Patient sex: F
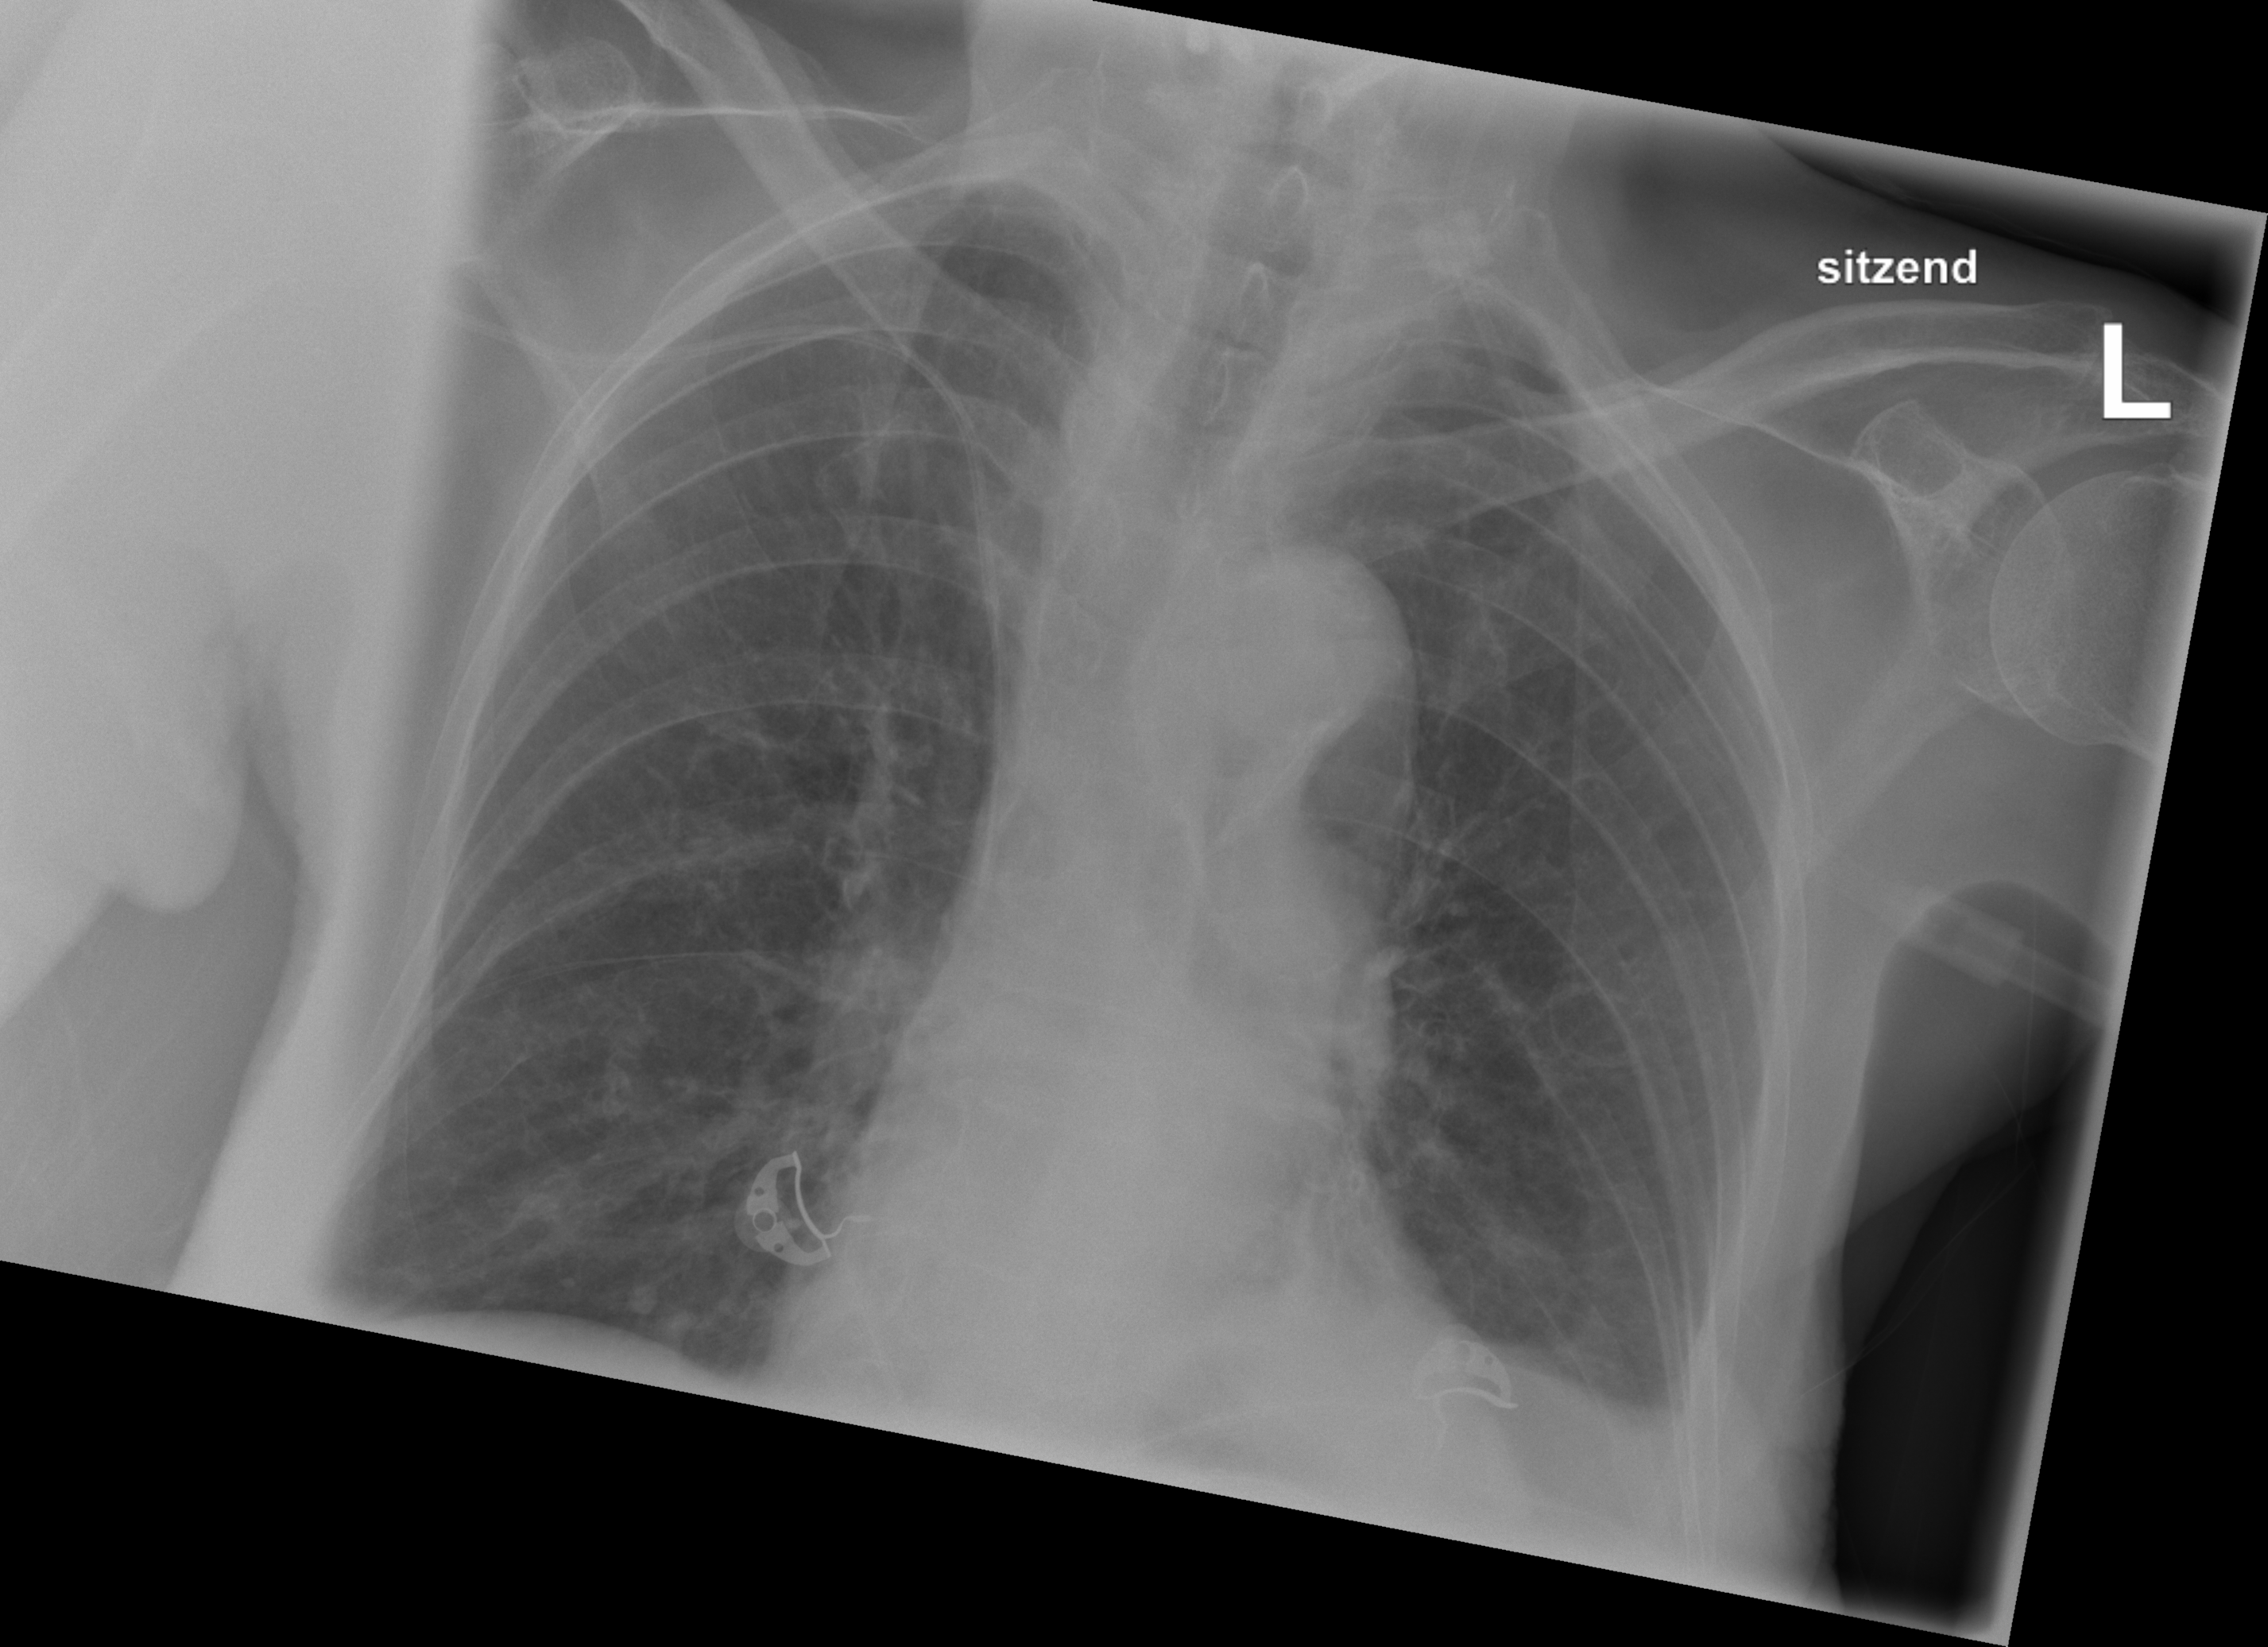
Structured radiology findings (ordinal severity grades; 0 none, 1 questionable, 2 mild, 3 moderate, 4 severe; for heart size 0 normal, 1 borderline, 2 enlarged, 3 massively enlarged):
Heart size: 1
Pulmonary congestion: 0
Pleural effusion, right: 0
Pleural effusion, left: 0
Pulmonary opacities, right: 0
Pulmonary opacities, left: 0
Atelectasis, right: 0
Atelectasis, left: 2